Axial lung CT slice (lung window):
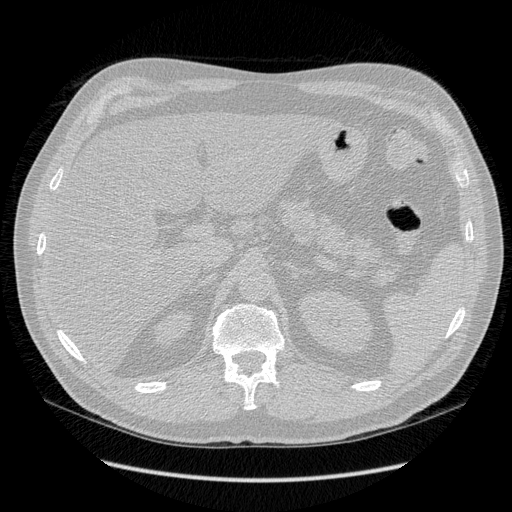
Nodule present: no